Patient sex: M
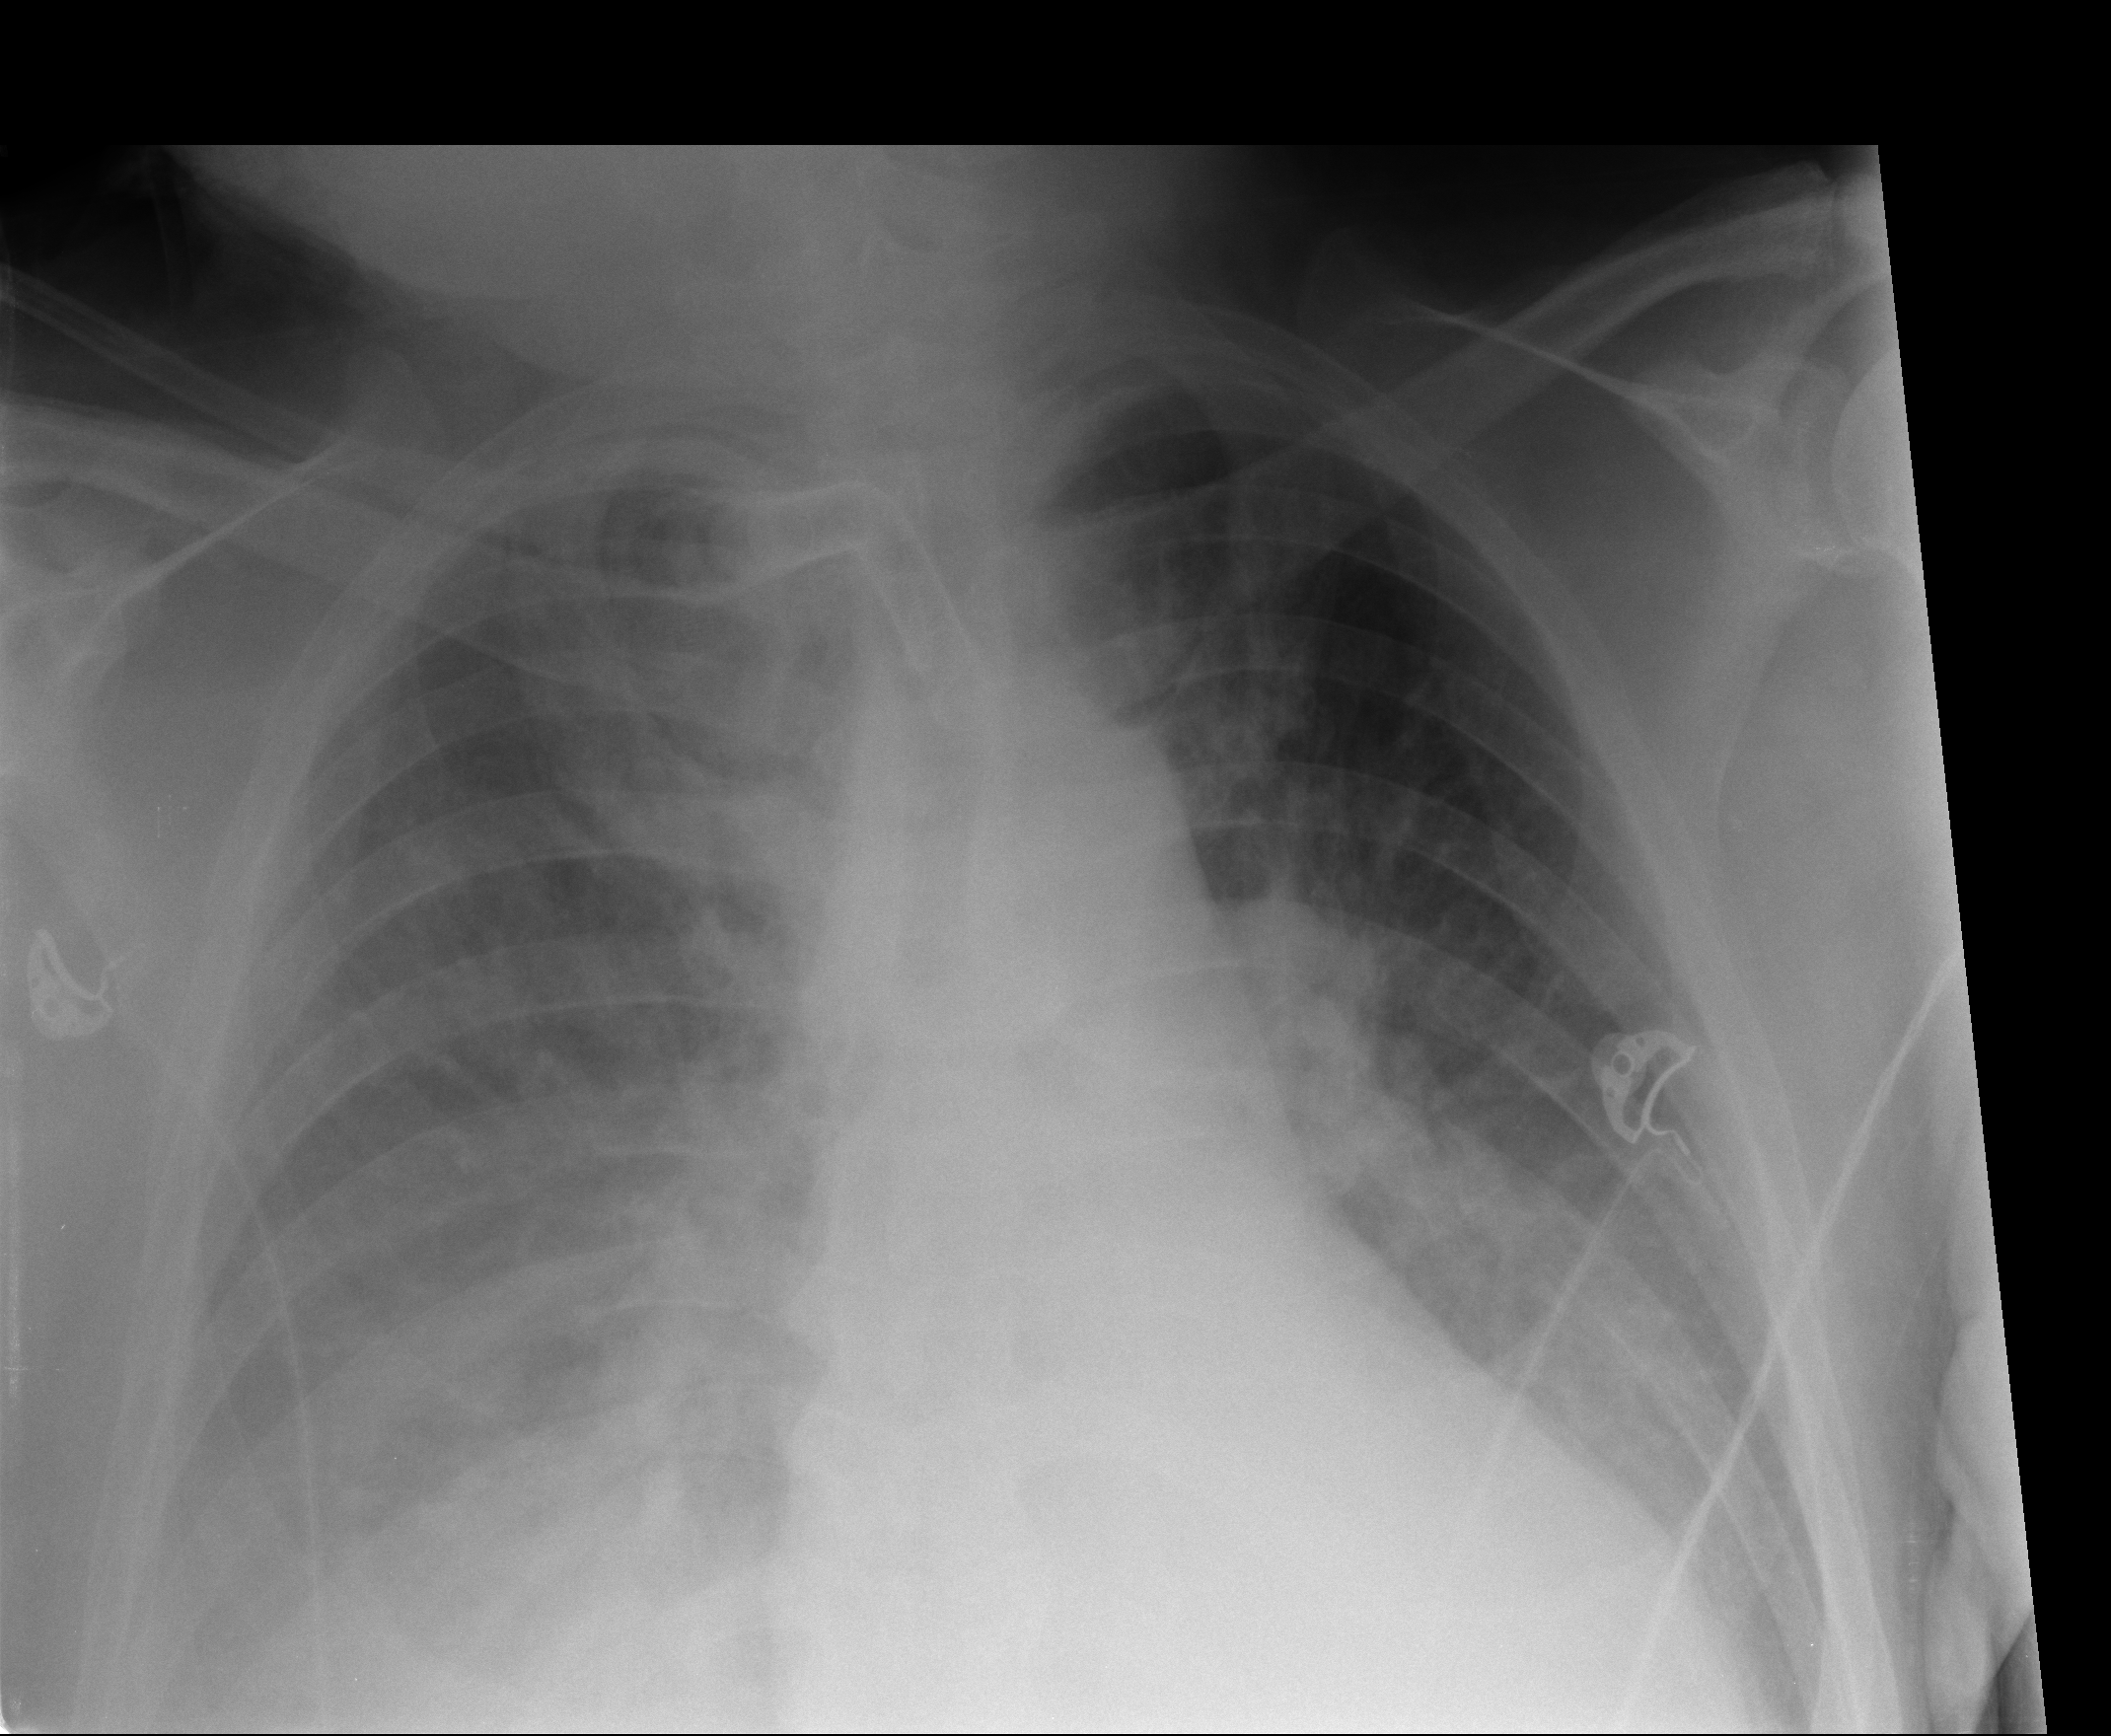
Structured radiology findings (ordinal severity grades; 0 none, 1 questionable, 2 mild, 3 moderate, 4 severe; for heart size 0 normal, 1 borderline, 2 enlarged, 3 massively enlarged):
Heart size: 2
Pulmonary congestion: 3
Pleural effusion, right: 4
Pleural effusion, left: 2
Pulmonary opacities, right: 1
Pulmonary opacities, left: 2
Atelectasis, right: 3
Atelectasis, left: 2